Question: I'm facing an error in SSRS while trying to work on the SSRS IIF condition below. I want to show a responsible person's name on the screen based on the country. Kindly look into below expression:
'''
=IIF(First(Fields!DCPlayer.Value, "dsHeader") like "India"
OR First(Fields!DCPlayer.Value, "dsHeader") like "USA"
OR First(Fields!DCPlayer.Value, "dsHeader") like "Russia",
"Mike will handle this.",
IIF First(Fields!DCPlayer.Value, "dsHeader") like "UK",
"Hariom will handle this.",
IIF First(Fields!DCPlayer.Value, "dsHeader") like "France",
"Pintu will handle this.",
IIF First(Fields!DCPlayer.Value, "dsHeader") like "China"
OR First(Fields!DCPlayer.Value, "dsHeader") like "Germany",
"Sohan will handle this.", "Sohan will handle this."))
'''
> Error: The Value expression for the textrun
'Textbox66.Paragraphs<URL>' contains an error: [BC30455]
Argument not specified for parameter 'Expression' of 'Public Function
IIf(Expression As Boolean, TruePart As Object, FalsePart As Object) As
Object'.

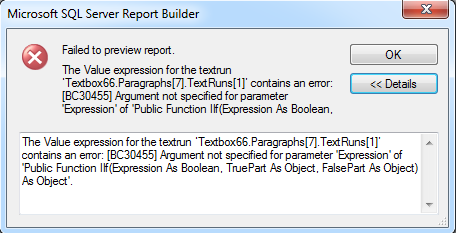
Answer: This expression appears to be the ideal use for the SSRS 'SWITCH' statement. With a 'SWITCH', you can list as many expressions to evaluate as you want and you simply pair them with a value to use when that expression is true.
'''
=SWITCH([Expression to evaluate], [Value], [Expression2], [Value2]....
'''
For your expression, you should rewrite it like the following:
'''
=SWITCH(First(Fields!DCPlayer.Value, "dsHeader") like "India" OR First(Fields!DCPlayer.Value, "dsHeader") like "USA"
OR First(Fields!DCPlayer.Value, "dsHeader") like "Russia", "Mike will handle this.",
First(Fields!DCPlayer.Value, "dsHeader") like "UK", "Hariom will handle this.",
First(Fields!DCPlayer.Value, "dsHeader") like "France", "Pintu will handle this.",
True, "Sohan will handle this.")
'''